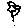
Label: flower